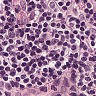
Metastatic tissue present: no